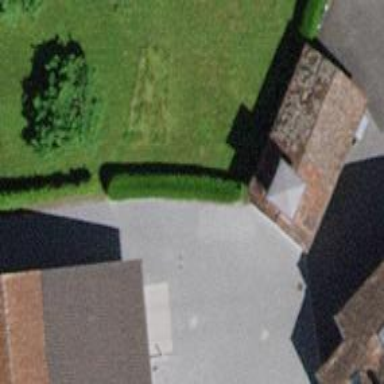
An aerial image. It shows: Hedge barrier.